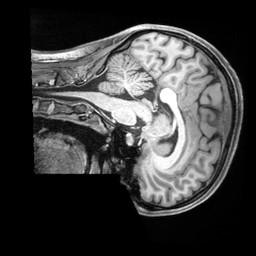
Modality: T1w
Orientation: sagittal
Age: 27
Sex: female
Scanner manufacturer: siemens
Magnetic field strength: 3 T
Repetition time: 2.4 s
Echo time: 0.00226 s